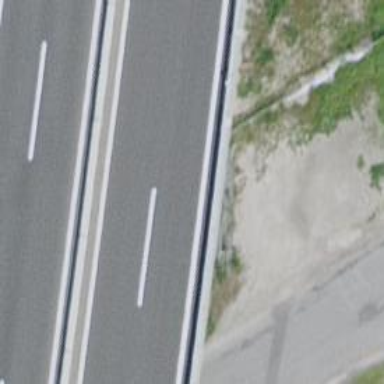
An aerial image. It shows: Motorway bridge with asphalt surface.